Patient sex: M
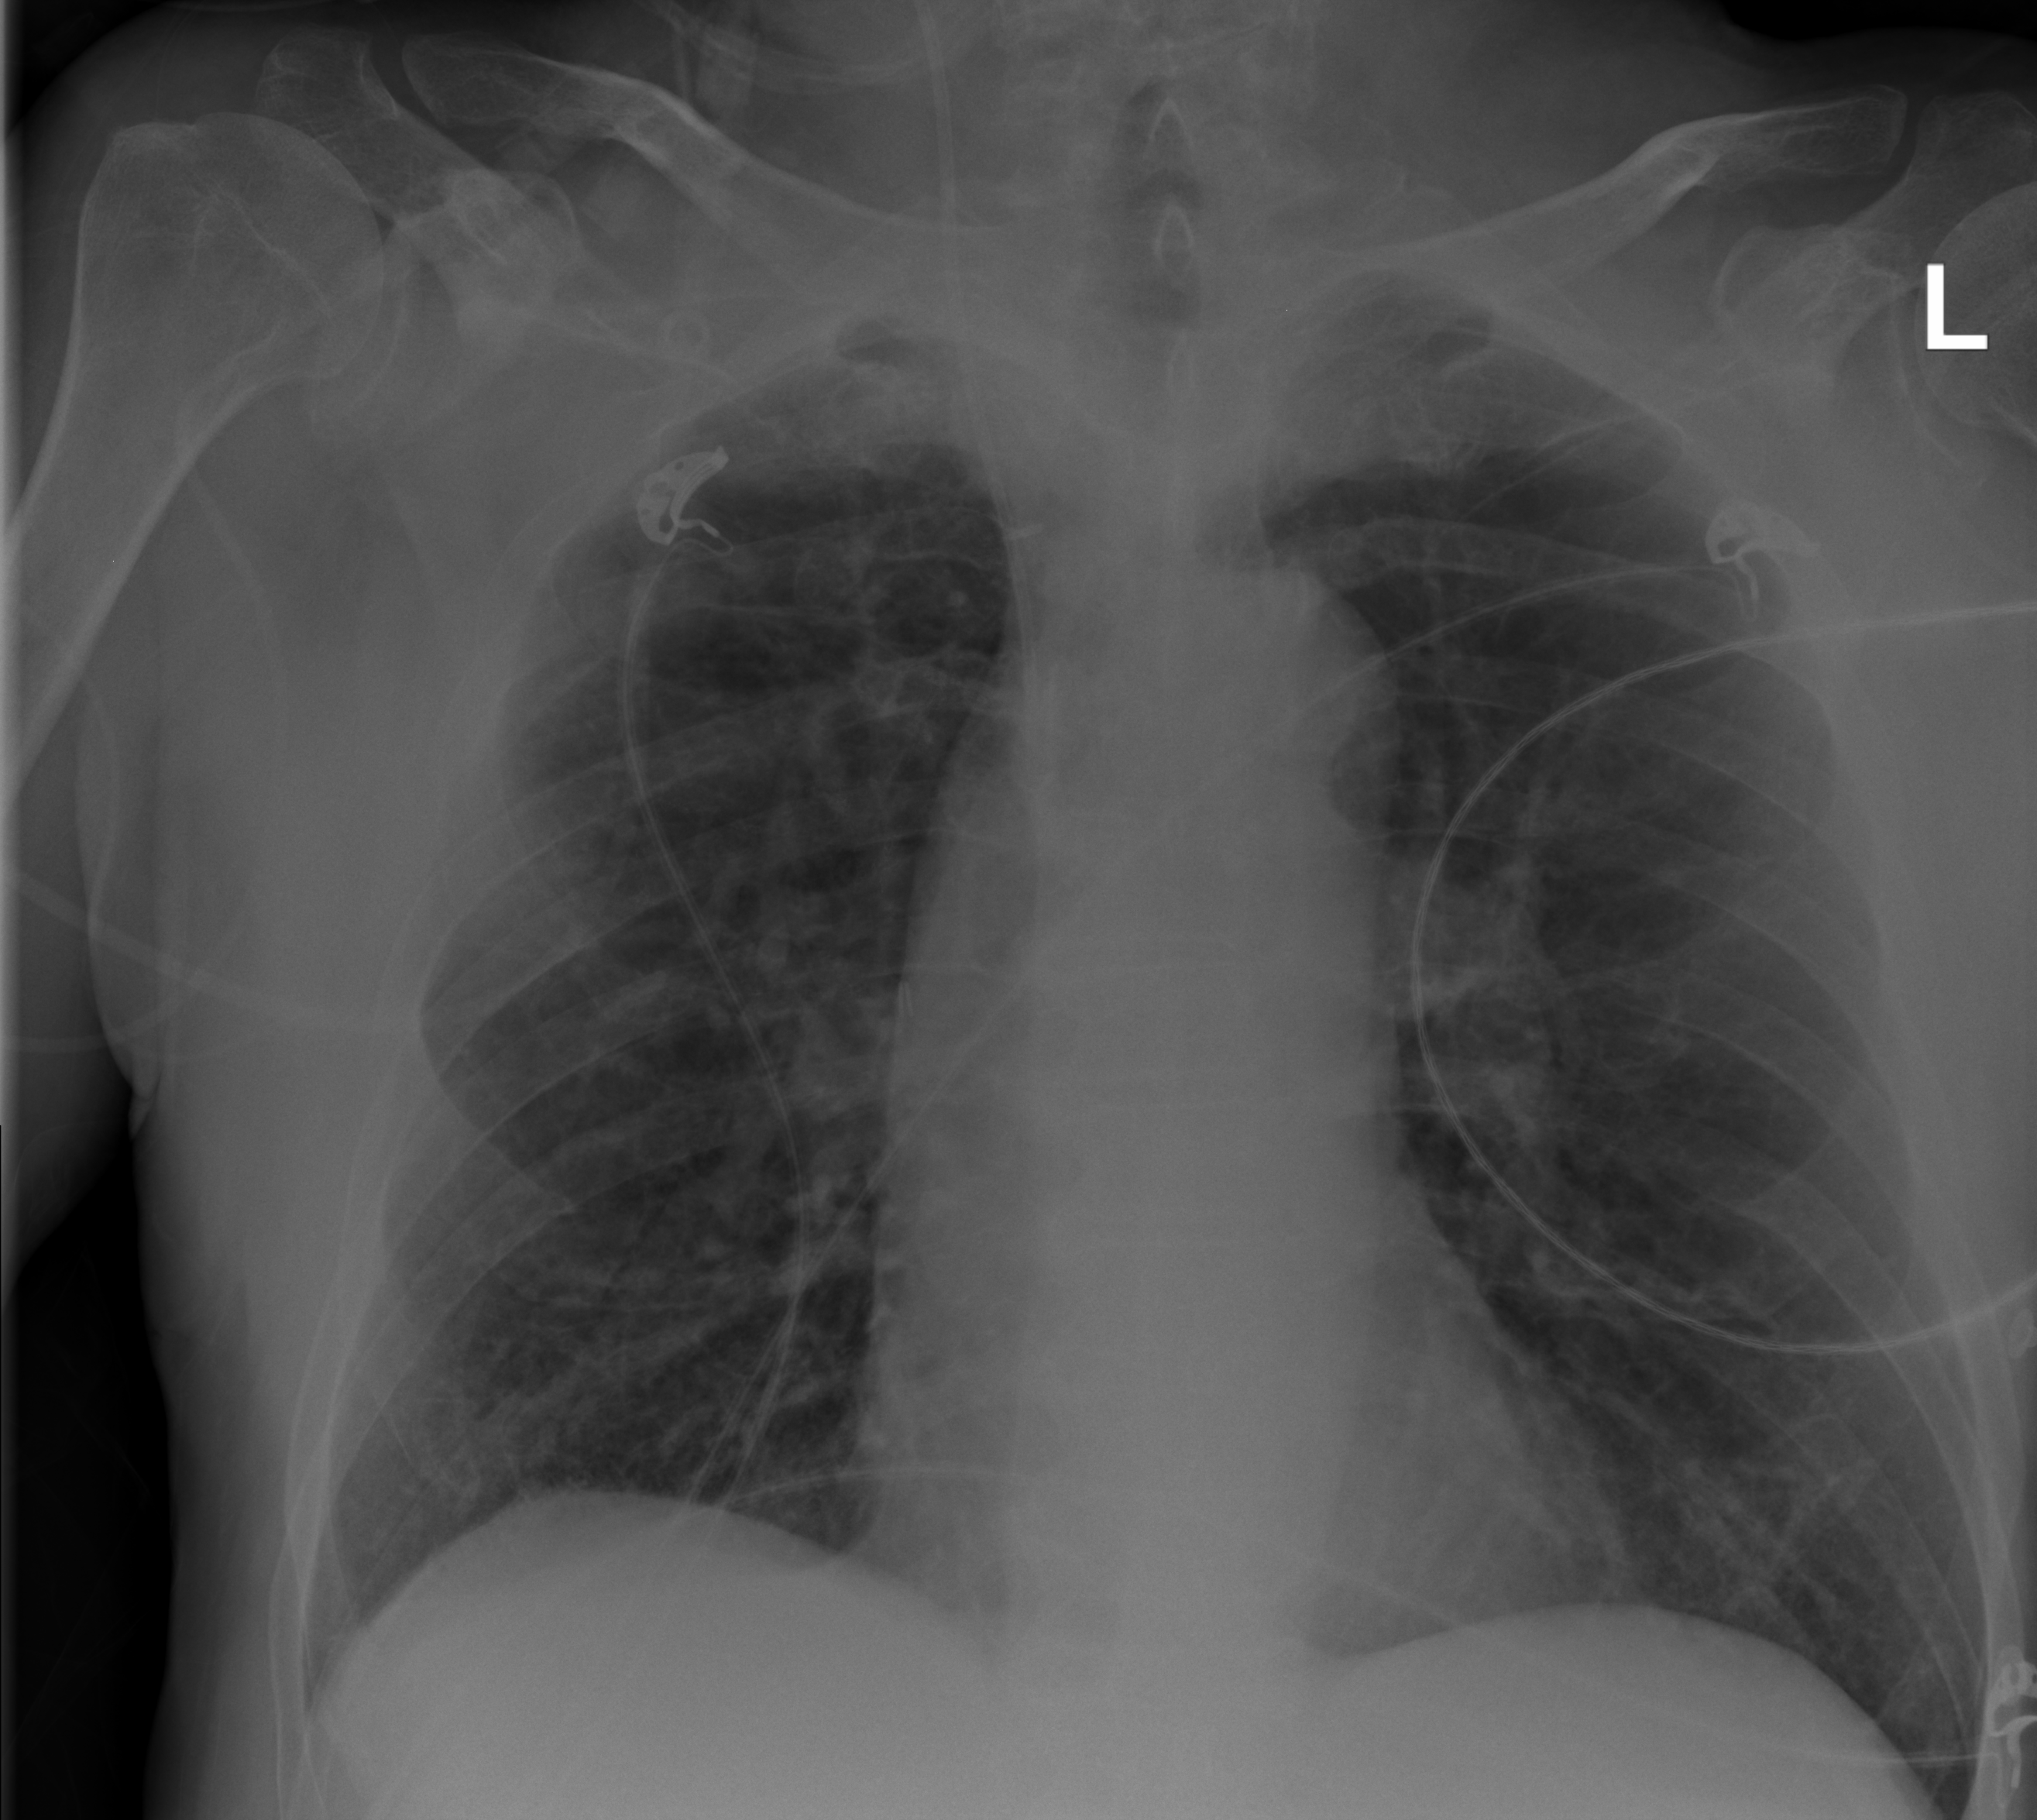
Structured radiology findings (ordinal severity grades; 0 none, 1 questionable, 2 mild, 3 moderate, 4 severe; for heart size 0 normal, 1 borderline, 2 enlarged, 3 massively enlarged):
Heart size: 0
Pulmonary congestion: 0
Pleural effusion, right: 0
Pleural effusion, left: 0
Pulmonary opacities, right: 0
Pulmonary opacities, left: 0
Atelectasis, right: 2
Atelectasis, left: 0